Interaction volume radius: 5 \u00c5
Interaction volume height: 20 \u00c5
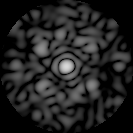
Disorder parameter: 0.6911